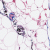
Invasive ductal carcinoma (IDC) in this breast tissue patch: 0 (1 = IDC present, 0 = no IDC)